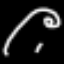
Label: squiggle